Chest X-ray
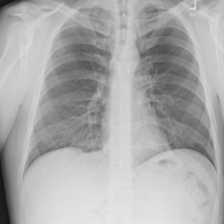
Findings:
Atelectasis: negative
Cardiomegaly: negative
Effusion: negative
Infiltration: negative
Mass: negative
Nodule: negative
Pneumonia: negative
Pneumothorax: negative
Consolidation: negative
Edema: negative
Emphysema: negative
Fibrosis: negative
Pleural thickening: negative
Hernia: negative